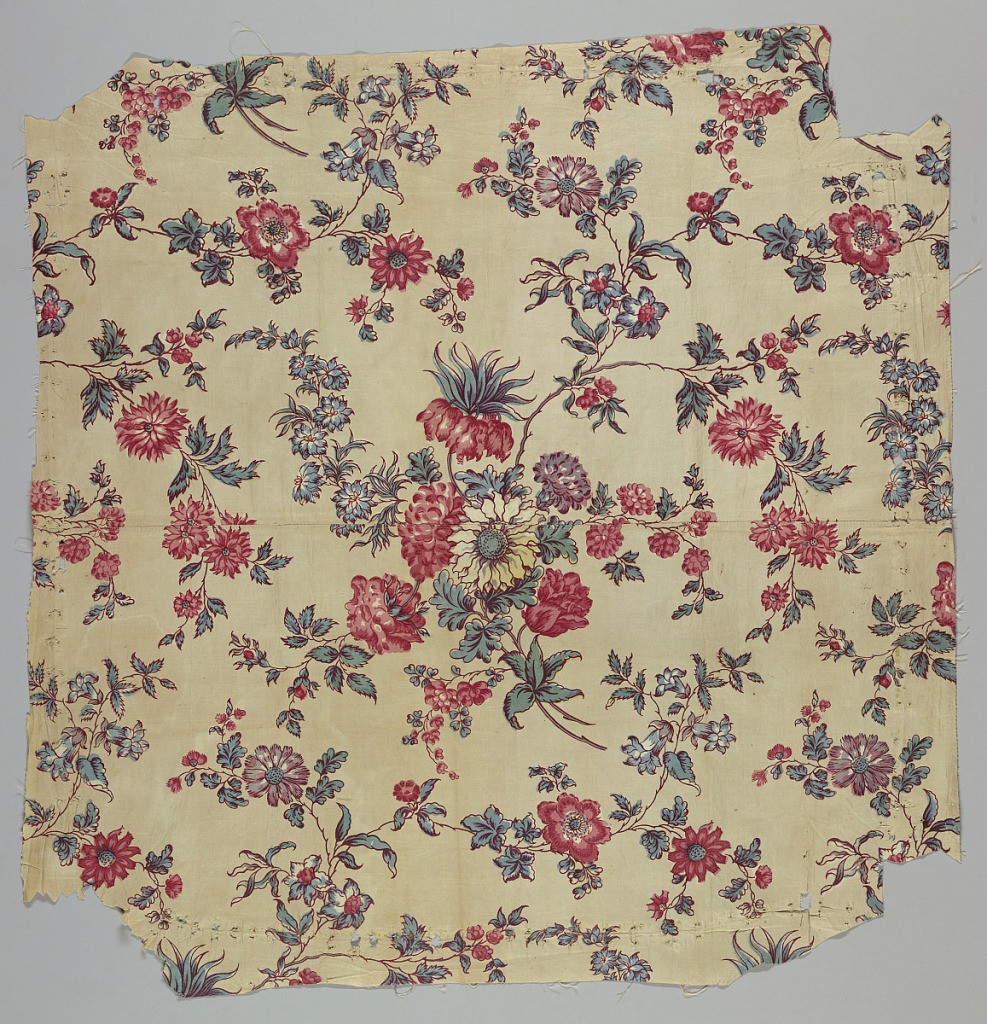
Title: Textile
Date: late 18th–early 19th century
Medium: cotton Technique: roller and block printed on plain weave
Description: Naturalistic flowering vine and flower sprays in allover design in shades of red, blue, violet, and yellow with dark purple outlining. Made into a chair seat.